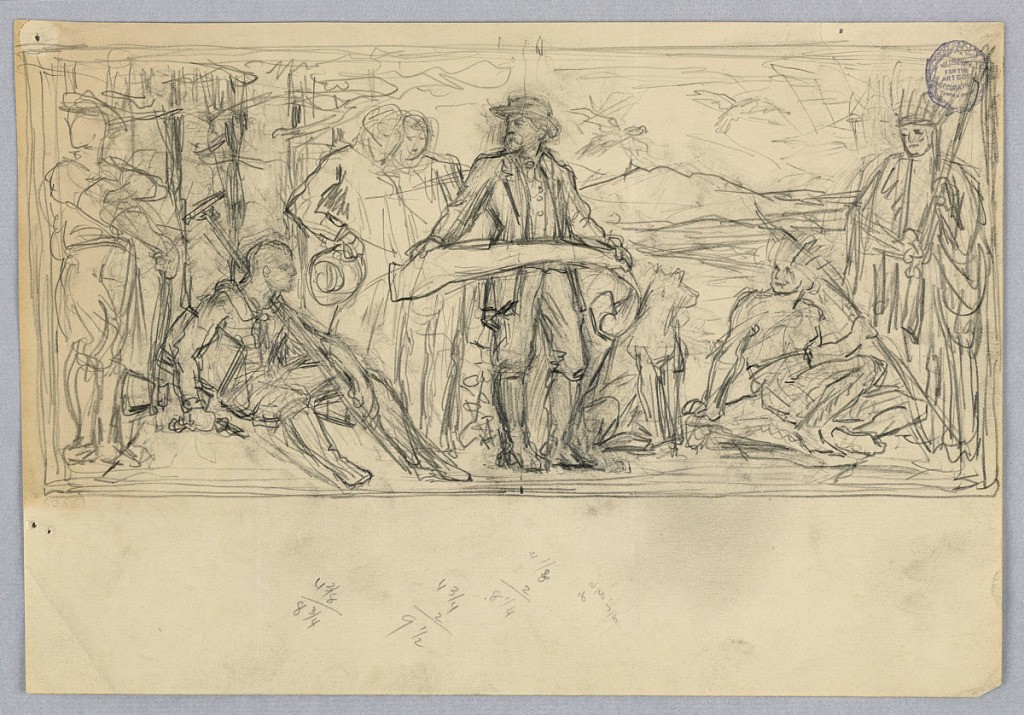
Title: Sketch for a Mural
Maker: Francis Augustus Lathrop, American, 1849–1909
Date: ca. 1895
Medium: Graphite on paper
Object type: Drawing
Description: Meeting of frontiersman and Native American at edge of woods, mountains beyond. Mathematical equations with fracctions below. Verso: Drawing of man's head, center.